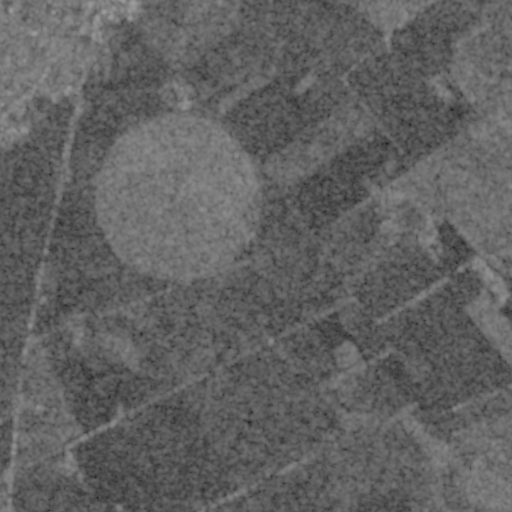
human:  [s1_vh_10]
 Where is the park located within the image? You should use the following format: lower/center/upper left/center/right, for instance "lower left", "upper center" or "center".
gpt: The park is located in the upper left of the image.
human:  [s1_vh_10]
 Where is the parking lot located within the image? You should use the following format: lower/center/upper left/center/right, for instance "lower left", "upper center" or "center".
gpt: The parking lot is located in the upper left of the image.
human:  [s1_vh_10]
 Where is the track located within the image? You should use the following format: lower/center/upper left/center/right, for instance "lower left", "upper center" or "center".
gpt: The track is located in the upper left of the image.
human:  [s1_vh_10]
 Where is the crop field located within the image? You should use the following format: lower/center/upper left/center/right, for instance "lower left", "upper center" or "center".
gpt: There is no crop field in the image.

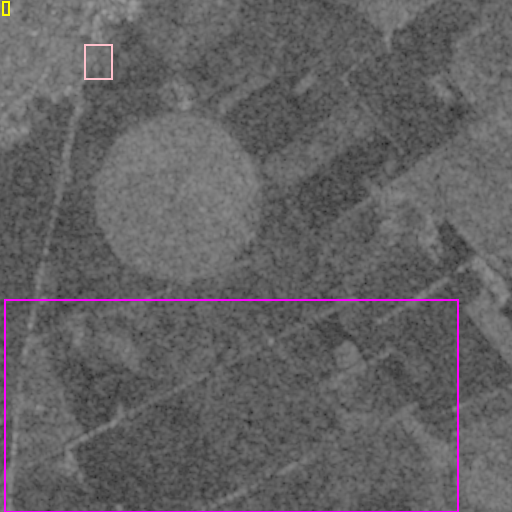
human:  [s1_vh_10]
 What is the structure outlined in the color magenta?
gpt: The structure outlined in magenta is a crop field.
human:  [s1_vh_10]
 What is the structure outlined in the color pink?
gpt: The structure outlined in pink is a park.
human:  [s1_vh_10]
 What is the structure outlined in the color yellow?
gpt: The structure outlined in yellow is a track.
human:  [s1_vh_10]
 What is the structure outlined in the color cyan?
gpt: There is no cyan outline.